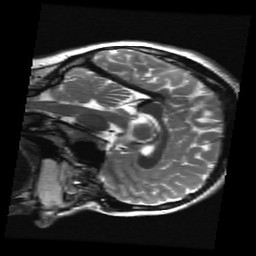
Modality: T2w
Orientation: sagittal
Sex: female
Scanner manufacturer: ge
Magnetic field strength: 3 T
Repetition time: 5 s
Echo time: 0.1012 s